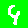
Digit: 9